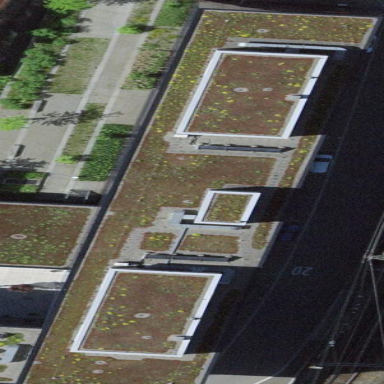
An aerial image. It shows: Part of building.